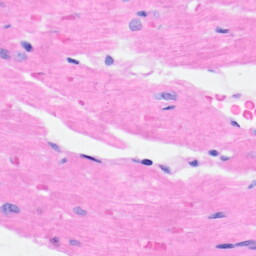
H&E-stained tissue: Heart